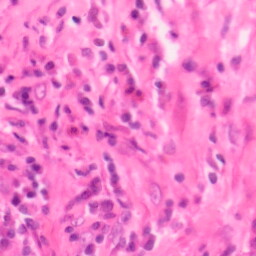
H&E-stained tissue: Colon